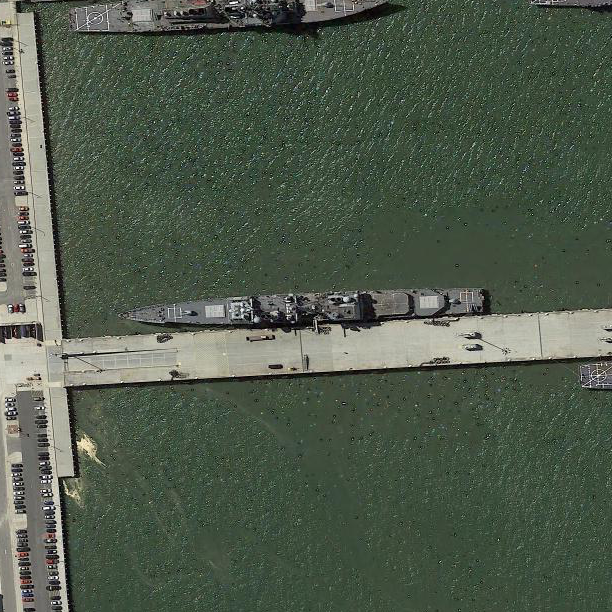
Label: cruiser